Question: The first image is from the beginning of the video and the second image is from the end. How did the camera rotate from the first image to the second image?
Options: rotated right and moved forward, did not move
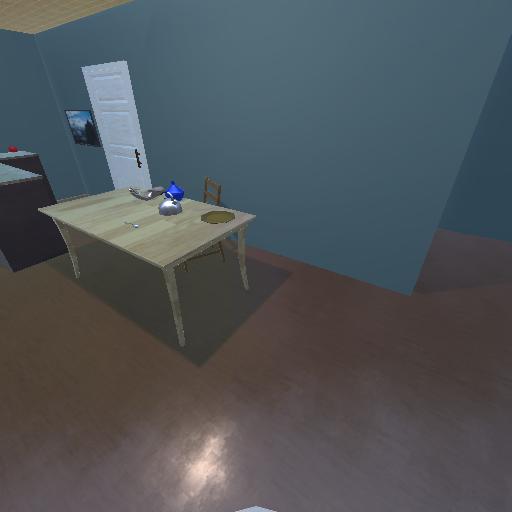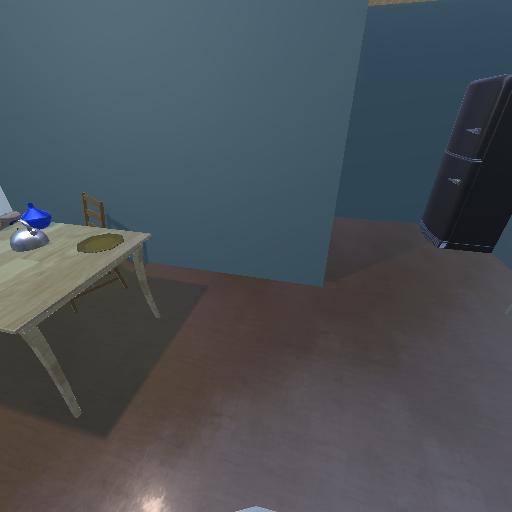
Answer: rotated right and moved forward